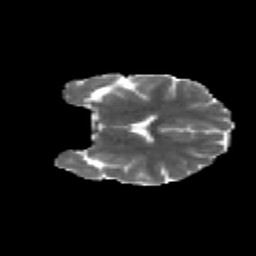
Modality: MD
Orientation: coronal
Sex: female
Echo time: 0.114 s